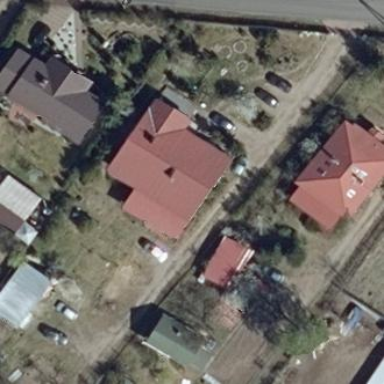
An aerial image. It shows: Residential building.